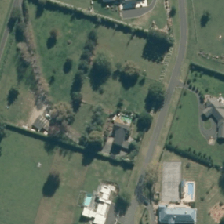
Land cover: urban_build_up